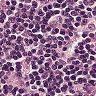
Metastatic tissue present: no